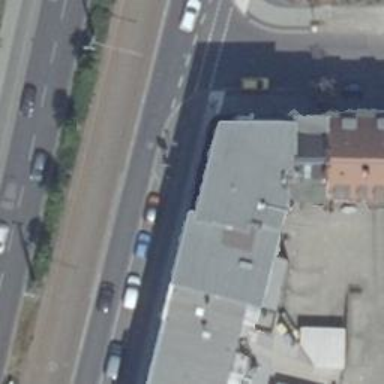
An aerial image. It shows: Fast food establishment.